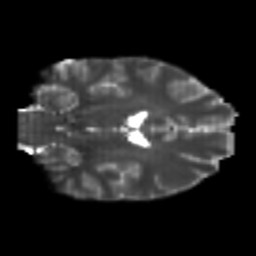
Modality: T2w
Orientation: coronal
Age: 23
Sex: female
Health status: healthy
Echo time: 0.074 s